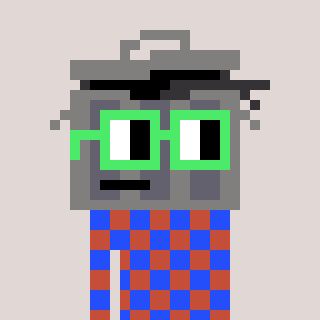
a pixel art character with square light green glasses, a trashcan-shaped head and a rust-colored body on a warm background